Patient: sex M, age 75
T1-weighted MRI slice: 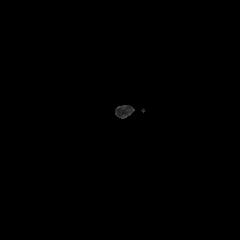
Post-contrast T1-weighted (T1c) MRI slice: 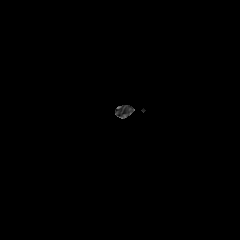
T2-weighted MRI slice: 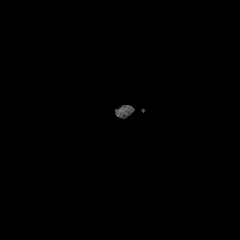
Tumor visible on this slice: no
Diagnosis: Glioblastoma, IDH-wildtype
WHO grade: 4